Question: There is an empty Windows console C++ application. In my mind, a process would have one thread started by default, but it shows three threads when debugging it. The program as follows:
'''
int main() {
return 0;
}
'''
and the debug information is:

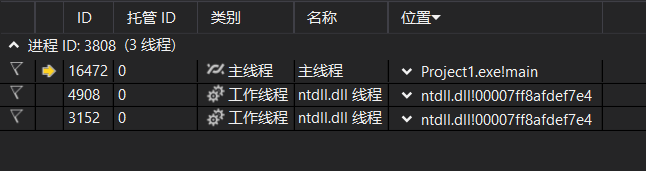
Answer: 'ntdll.dll' threads are in fact operating system threads started from library you link against. All your code is running on thread 16472.
Usually these are threadpool workers to load other dynamic libraries for your app. Windows 10 is optimizing process startup by utilizing multiple CPU cores to initialize faster.